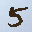
Label: 5